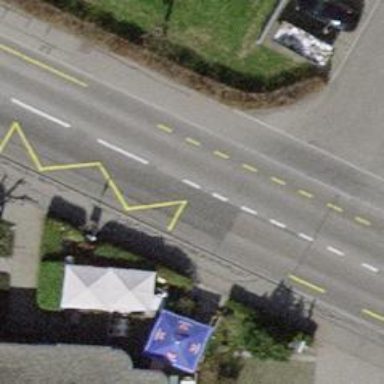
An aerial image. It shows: Public transport stop position.